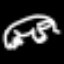
Label: frog